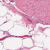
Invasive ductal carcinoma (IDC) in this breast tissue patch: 0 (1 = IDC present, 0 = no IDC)